Interaction volume radius: 5 \u00c5
Interaction volume height: 25 \u00c5
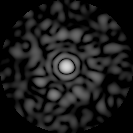
Disorder parameter: 0.7919